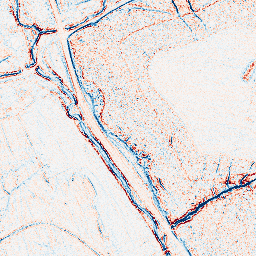
Category: edge_preserving
Decomposition family: bilateral
Decomposition parameters: d: 5
sigma_color: 150
sigma_space: 75
Upsampling method: cubic_catmull_rom
Upsampling parameters: scale: 8
Upsampling scale: 8